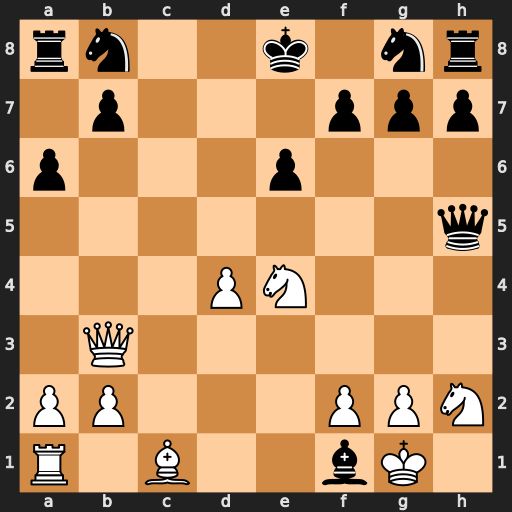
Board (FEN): rn2k1nr/1p3ppp/p3p3/7q/3PN3/1Q6/PP3PPN/R1B2bK1
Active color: w
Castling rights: kq
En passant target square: -
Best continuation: Nd6+ Kf8 Qxb7